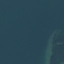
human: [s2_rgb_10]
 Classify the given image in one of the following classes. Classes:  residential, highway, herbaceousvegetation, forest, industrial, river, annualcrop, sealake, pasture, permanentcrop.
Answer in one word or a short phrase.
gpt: SeaLake